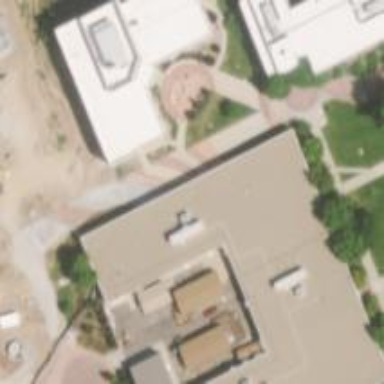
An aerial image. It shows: Building with sandy-colored roof.